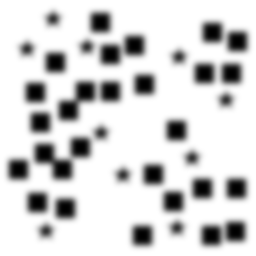
Squares: 28
Triangles: 0
Stars: 10
Total shapes: 38